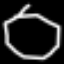
Label: octagon